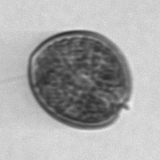
Label: Prorocentrum